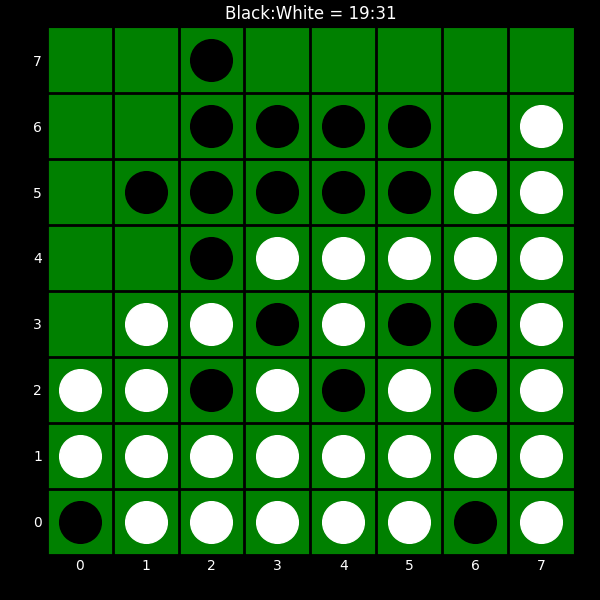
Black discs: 19
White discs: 31